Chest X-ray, AP view. Patient: 44 years old, sex M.
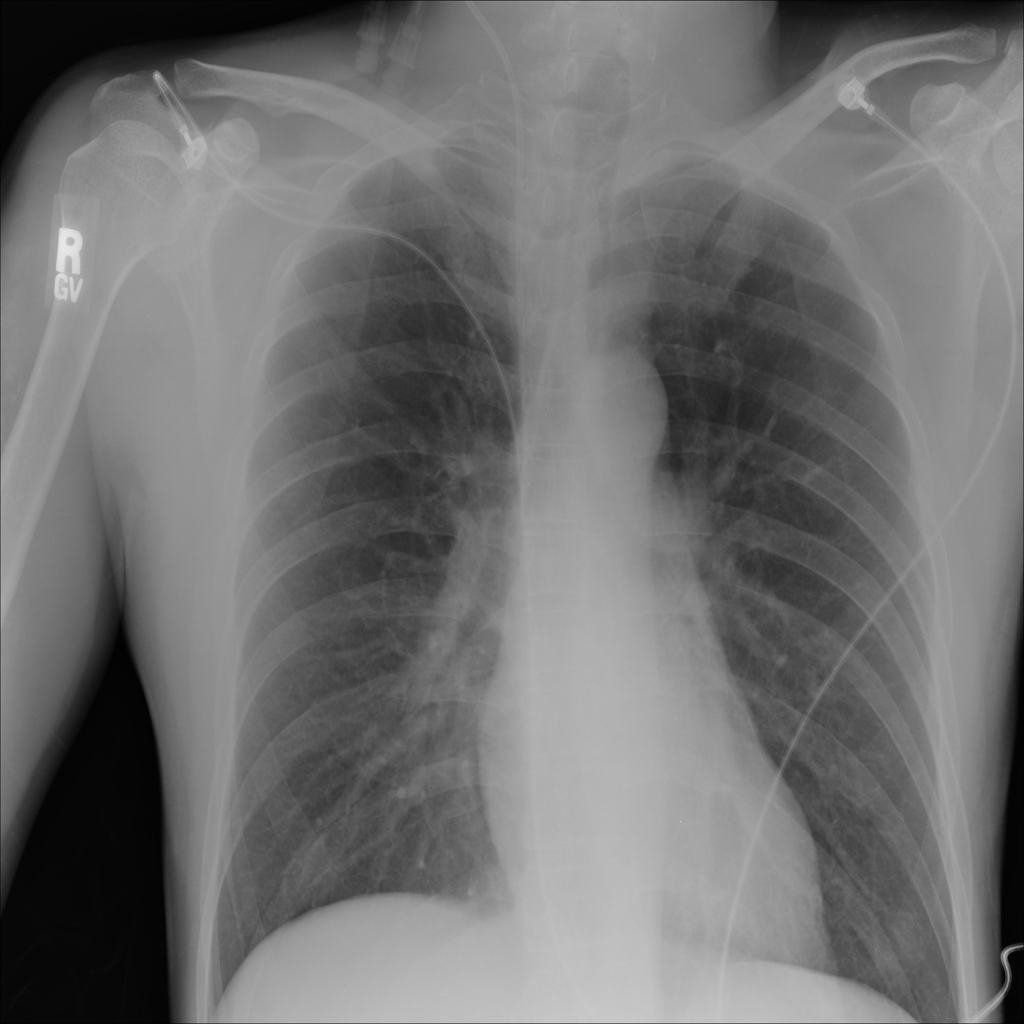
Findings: No Finding